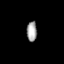
Tissue: skin
Cell type: Others
Senescence score: 0.7552
Nuclear area (px): 201
Mean DAPI intensity: 162.378